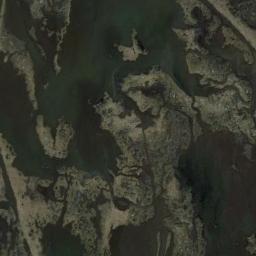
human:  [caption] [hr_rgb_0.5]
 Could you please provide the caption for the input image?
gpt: There are many different shapes of water around the wetlands .

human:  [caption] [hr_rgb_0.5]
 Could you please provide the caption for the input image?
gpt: Brown trivial bare land in the river in a wetland .

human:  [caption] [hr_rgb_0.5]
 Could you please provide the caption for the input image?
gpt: The wetland consists of bare land, Green plants and water .

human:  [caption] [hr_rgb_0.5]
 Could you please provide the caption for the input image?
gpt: There is a crescent-shaped lake in this wetland .

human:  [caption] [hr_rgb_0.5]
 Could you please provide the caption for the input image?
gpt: There are some bare land and water areas on the wetland .